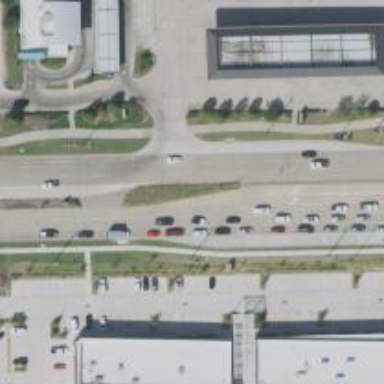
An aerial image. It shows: Secondary road with separate sidewalks.